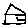
Label: house